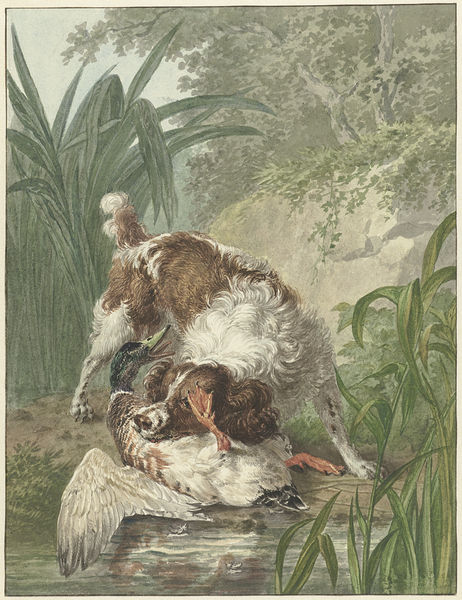
Titel: Jachthond vangt een eend
Künstler: Wybrand Hendriks
Standort: Amsterdam
Institution: Rijksmuseum
Schlagwörter: baum, feder, flügel, fuß, gemälde, himmel, laub, wasser, aquarell, bäume, fluss, grün, landschaft, see, ufer, braun, zeichnung, gras, hund, hunde, tiere, barock, federn, stein, bach, schilf, spiegelung, pflanzen, ohren, renaissance, wald, fell, farbig, ente, schnabel, fels, farbe, böschung, grass, himmeö, erpel, jagd, pfote, braum, jagdhund, fangen, huhn, biss, jagen, fluch, hetzjagd, setter, beißen, reißen, apportieren, aquarqll